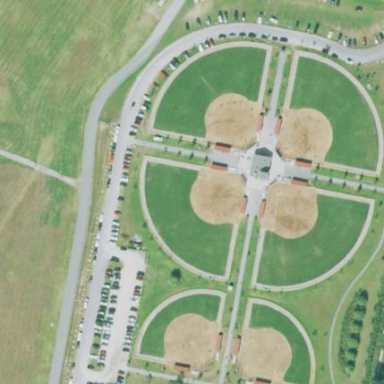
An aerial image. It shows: Softball pitch for leisure and sport activities.